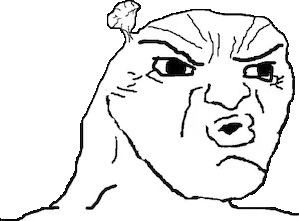
Label: 5_Brainlet